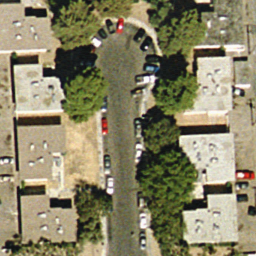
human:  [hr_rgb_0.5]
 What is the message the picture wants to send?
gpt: dense residential